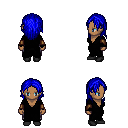
a pixel art fantasy rpg character, female body template, human, dark skin, black robe, metal pants, blue long hairstyle, cloth bracers, black shoes, four views (front, back, left, right), 2x2 character sprite sheet, small pixel art, hard edges, no anti-aliasing